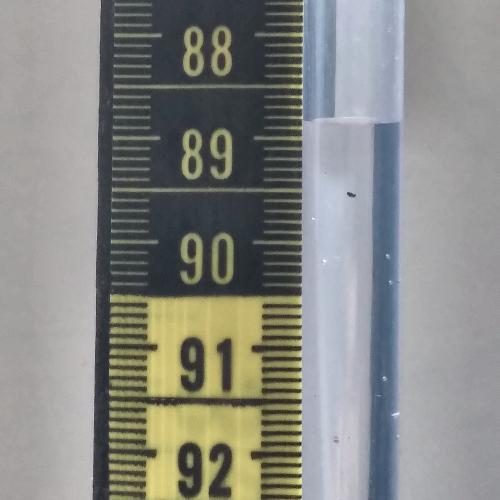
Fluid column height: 88.9 cm